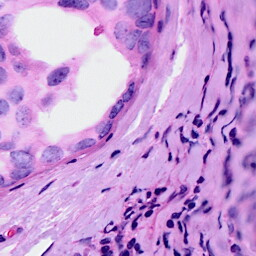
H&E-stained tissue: Breast